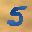
Label: 5